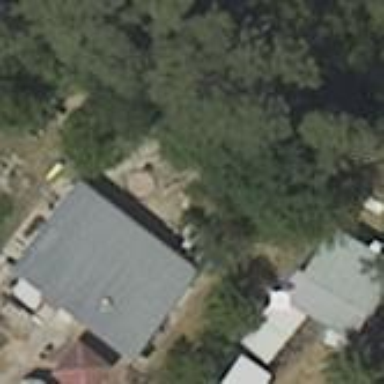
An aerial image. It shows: Shed.